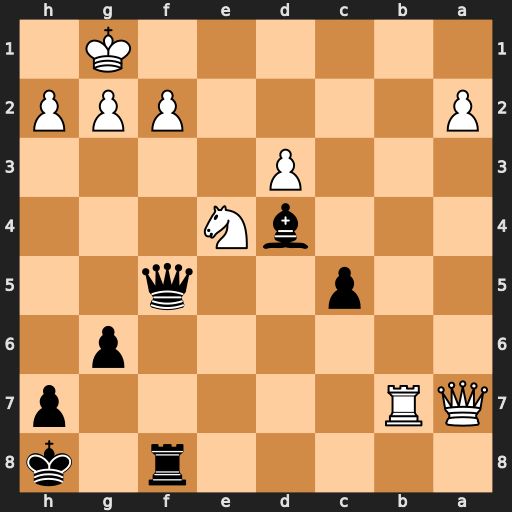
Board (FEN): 5r1k/QR5p/6p1/2p2q2/3bN3/3P4/P4PPP/6K1
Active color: b
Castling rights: -
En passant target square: -
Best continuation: Bxf2+ Kh1 Bd4